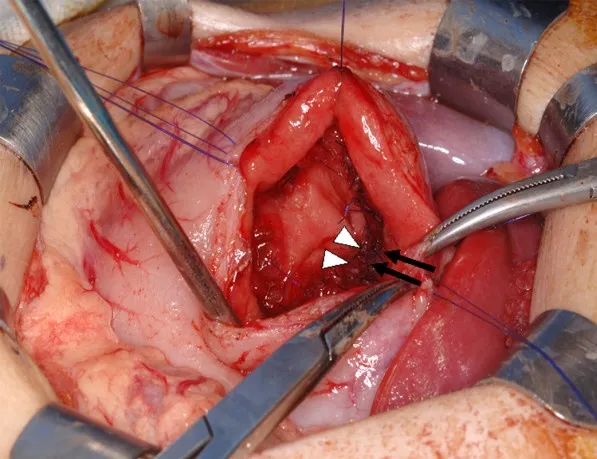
procedure continued: The mucosa, submucosa, and healthy muscle layers (arrows and arrowheads) were approximated.
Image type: medical_photograph (other_medical_photograph)